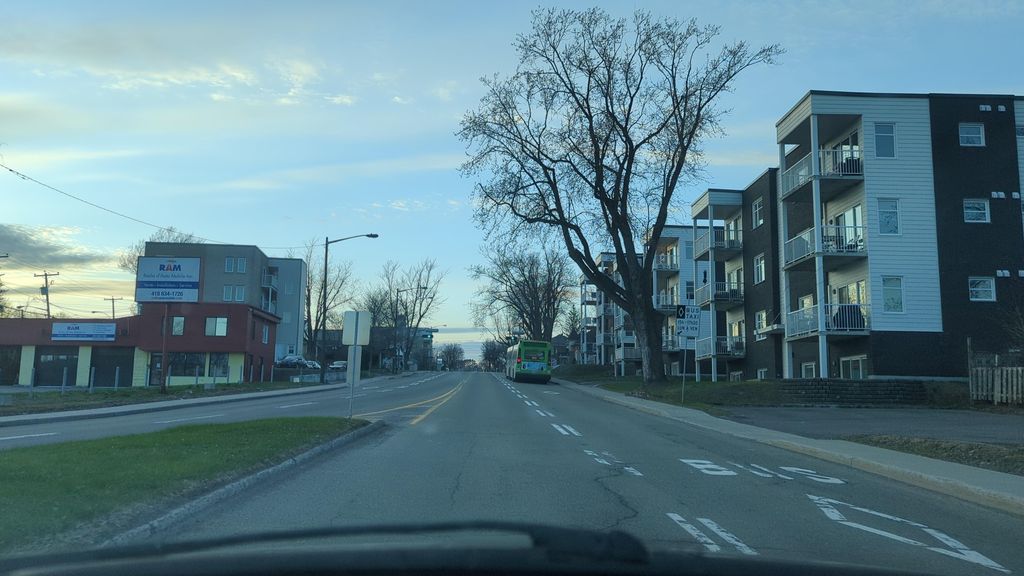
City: quebec_city